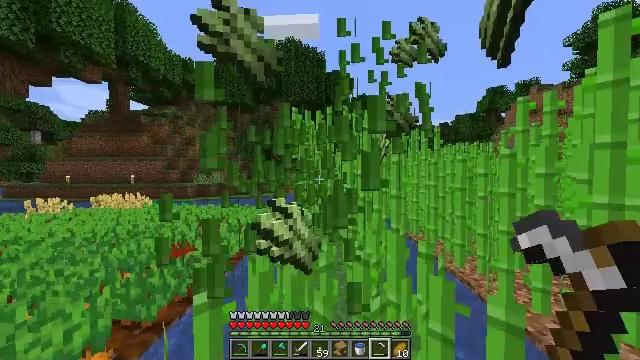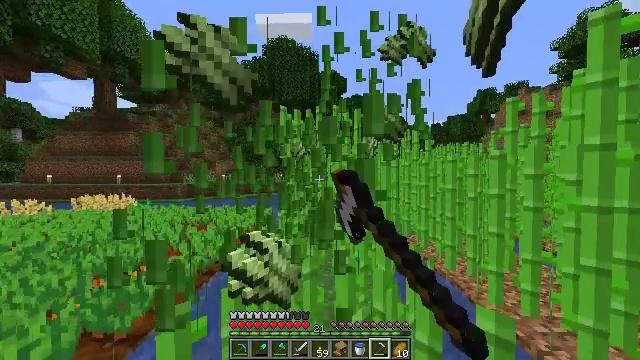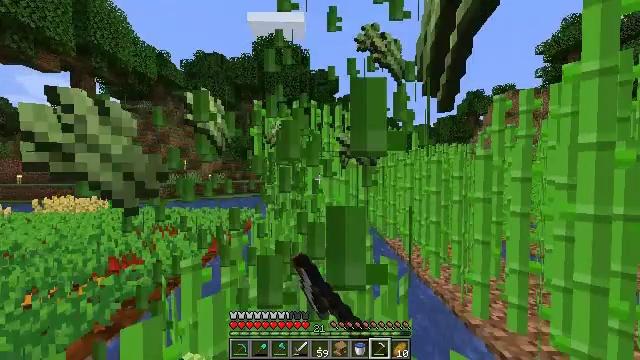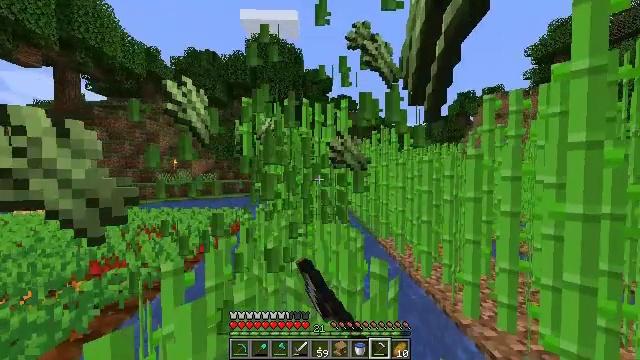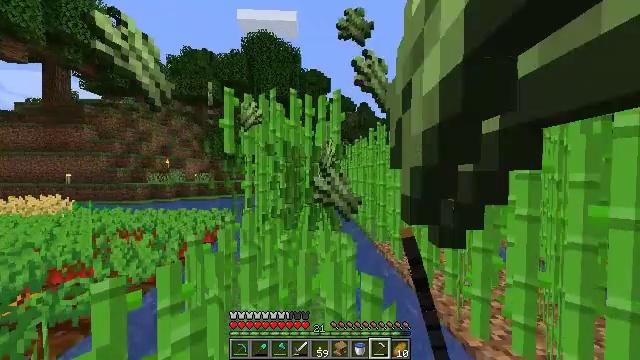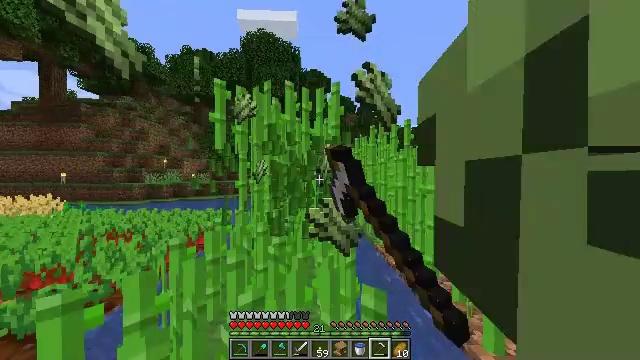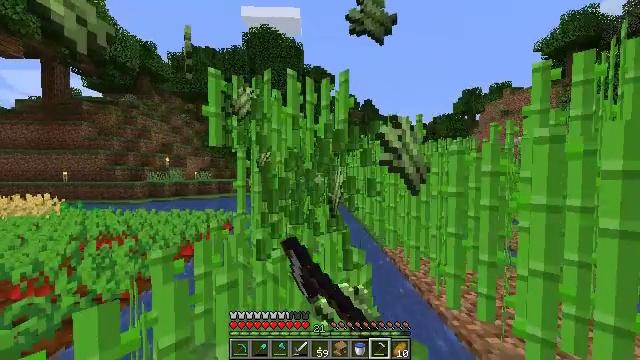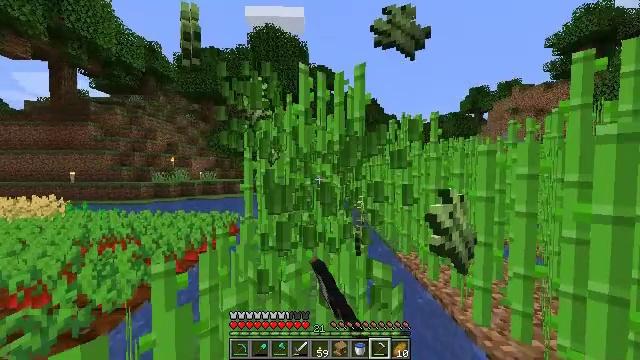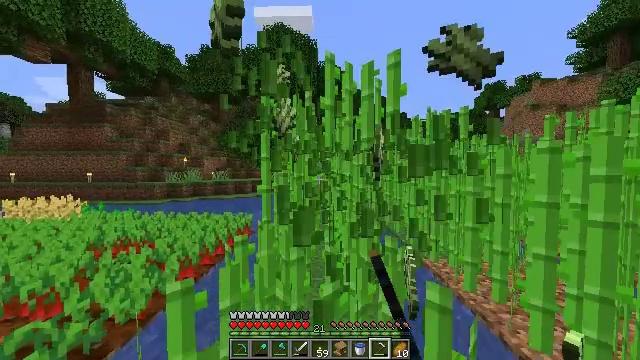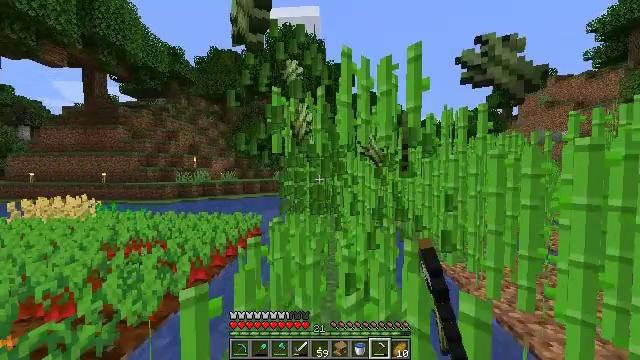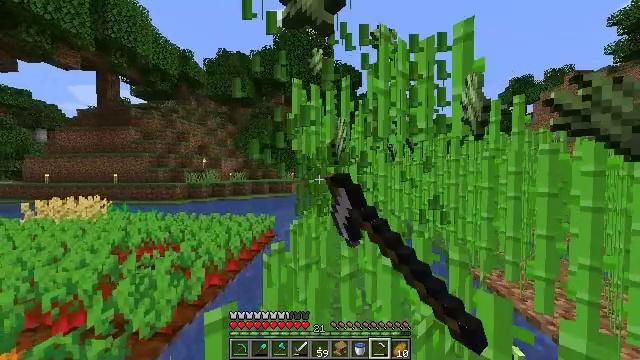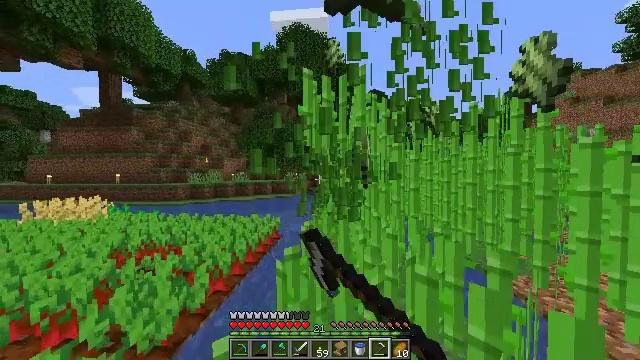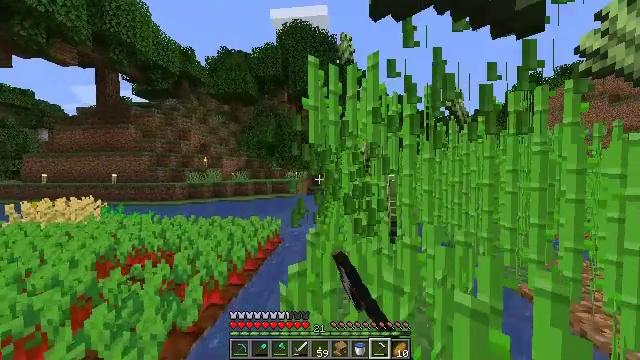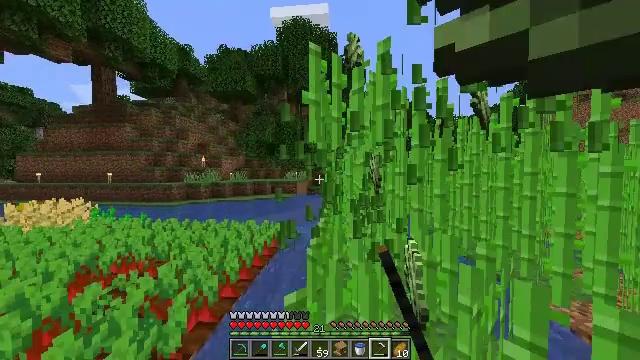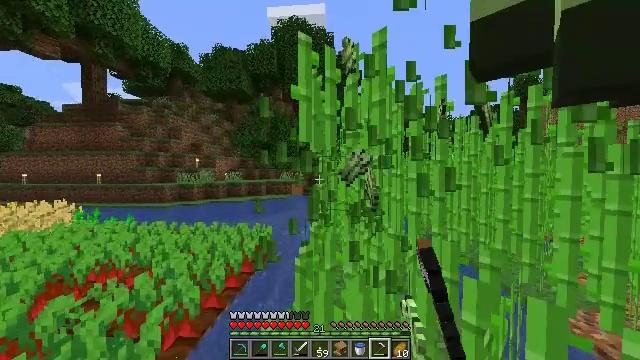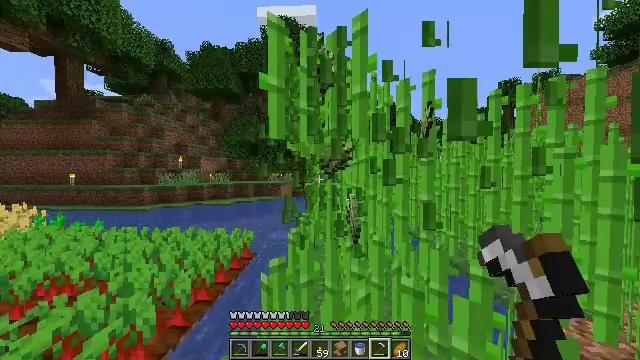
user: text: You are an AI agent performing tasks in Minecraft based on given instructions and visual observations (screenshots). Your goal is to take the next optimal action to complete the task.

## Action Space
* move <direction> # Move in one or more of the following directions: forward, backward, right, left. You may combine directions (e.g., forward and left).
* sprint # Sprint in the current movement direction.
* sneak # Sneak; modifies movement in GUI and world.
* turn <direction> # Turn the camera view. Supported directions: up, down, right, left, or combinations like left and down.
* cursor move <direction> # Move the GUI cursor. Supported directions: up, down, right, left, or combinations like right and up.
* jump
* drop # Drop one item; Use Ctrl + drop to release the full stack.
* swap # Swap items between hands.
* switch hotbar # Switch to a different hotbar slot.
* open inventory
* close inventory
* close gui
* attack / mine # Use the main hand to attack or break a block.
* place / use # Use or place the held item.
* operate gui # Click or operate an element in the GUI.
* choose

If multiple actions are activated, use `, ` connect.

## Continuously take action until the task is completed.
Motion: motion action
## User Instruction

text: Gather sugar cane for crafting.
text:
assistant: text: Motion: move forward and move right, sprint, turn right, attack / mine
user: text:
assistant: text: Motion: move forward and move right, sprint, turn right, attack / mine
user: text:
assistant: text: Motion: move forward, sprint, turn right, attack / mine
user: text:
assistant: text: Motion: move forward, sprint, attack / mine
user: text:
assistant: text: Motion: move forward, sprint, attack / mine
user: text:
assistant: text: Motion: move forward and move left, sprint, attack / mine
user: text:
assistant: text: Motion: move forward and move left, sprint, turn left, attack / mine
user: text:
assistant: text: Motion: move forward and move left, sprint, turn left, attack / mine
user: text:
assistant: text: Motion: move forward and move left, sprint, turn left, attack / mine
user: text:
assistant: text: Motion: move forward and move left, sprint, turn left, attack / mine
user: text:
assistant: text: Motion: move forward, sprint, attack / mine
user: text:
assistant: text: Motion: move forward, sprint, attack / mine
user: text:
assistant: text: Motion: move forward, sprint, attack / mine
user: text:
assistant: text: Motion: move forward and move right, sprint, attack / mine
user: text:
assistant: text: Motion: move forward and move right, sprint, turn right, attack / mine
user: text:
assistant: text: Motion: move forward and move right, sprint, turn right, attack / mine
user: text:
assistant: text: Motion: move forward and move right, sprint, turn right, attack / mine
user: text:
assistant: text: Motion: move forward and move right, sprint, attack / mine
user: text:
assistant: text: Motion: move forward and move right, sprint, attack / mine
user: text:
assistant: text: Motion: move forward, sprint, attack / mine
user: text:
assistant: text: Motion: move forward, sprint, turn left, attack / mine
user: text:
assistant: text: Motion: move forward and move left, sprint, turn left, attack / mine
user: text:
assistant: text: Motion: move forward and move left, sprint, turn left, attack / mine
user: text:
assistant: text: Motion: move forward and move left, sprint, turn left, attack / mine
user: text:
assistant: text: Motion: move forward and move left, sprint, attack / mine
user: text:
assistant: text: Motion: move forward, sprint, attack / mine
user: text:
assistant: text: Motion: move forward, sprint, attack / mine
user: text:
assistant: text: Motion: move forward, sprint, turn right, attack / mine
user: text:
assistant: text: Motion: move forward and move right, sprint, turn right, attack / mine
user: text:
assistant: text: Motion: move forward and move right, sprint, turn right, attack / mine